Question: I am trying to locate the buttons right below the image in overflow. I made some progress with overflow and with image, but I am struggling in putting buttons in the right location.
So as you see from <URL> with one button on the right side of the image, another one on the left. Something like this:

Currently they are below the image, but everything else is wrong.
'''
<div class="overflow">
<img class="img" src="http://ts4.mm.bing.net/th?id=HN.608050962838388827&pid=15.1">
<div class="button1">back</div>
<div class="button2">ok</div>
</div>
'''
'''
.overflow {
position: fixed;
top: 0;
left: 0;
width: 100%;
height: 100%;
background: rgba(0, 0, 0, .8);
}
.img {
position: absolute;
top: 5%;
bottom:5%;
left: 0;
right: 0;
max-width:90%;
max-height:90%;
margin:auto;
}
.button1{
position: absolute;
color: white;
bottom:5%;
left: 25%;
}
.button2{
position: absolute;
color: white;
bottom:5%;
left: 50%;
}
'''
Sorry for not checking a question for a few day. Did not have time to check your suggestions. One more time sorry.
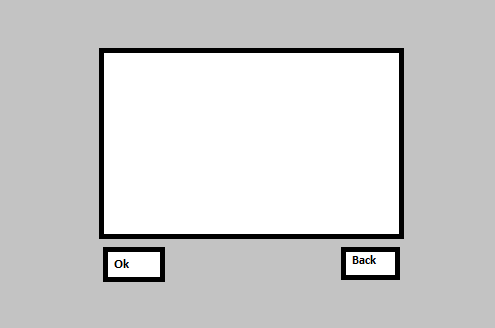
Answer: Use fixed 'width' on the image and wrap them around a container.
Try this:
'''
<div id="outter">
<div id="middle">
<div id="container">
<img class="img" src="http://ts4.mm.bing.net/th?id=HN.608050962838388827&pid=15.1" />
<div style="clear:both;">
<div class="button1">back</div>
<div class="button2">ok</div>
</div>
</div>
</div>
</div>
'''
'''
#outter {
position: absolute;
display: table;
width: 100%;
height: 100%;
text-align: center;
}
#middle {
display: table-cell;
vertical-align: middle;
}
#container {
text-align: center;
display: inline-block;
width: auto;
}
#container img {
height: 250px;
width: 250px;
}
.button1 {
display:inline-block;
}
.button2 {
margin-left:75%;
display:inline-block;
}
'''
Wrapped the image and text around two 'div' and used the 'table' and 'table-cell' method to center them vertically and horizontally.
Change 'margin-left' in '.button2' to move the text further.
<URL>
Tested on Firefox, Safari and Chrome and IE9
More info <URL> for vertical alignment.